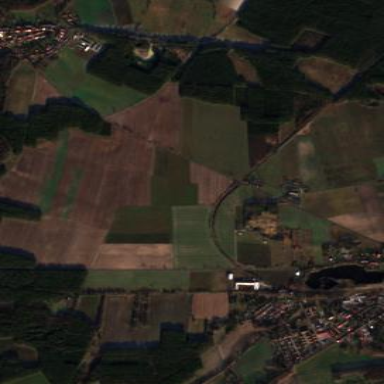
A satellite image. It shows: Picturesque farmland scene.